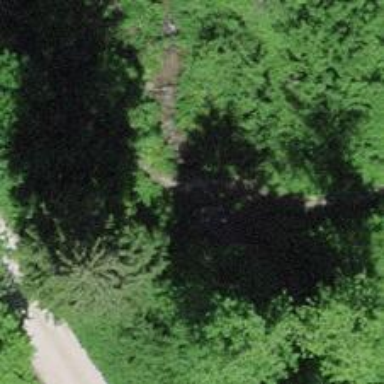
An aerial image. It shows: Culvert tunnel.